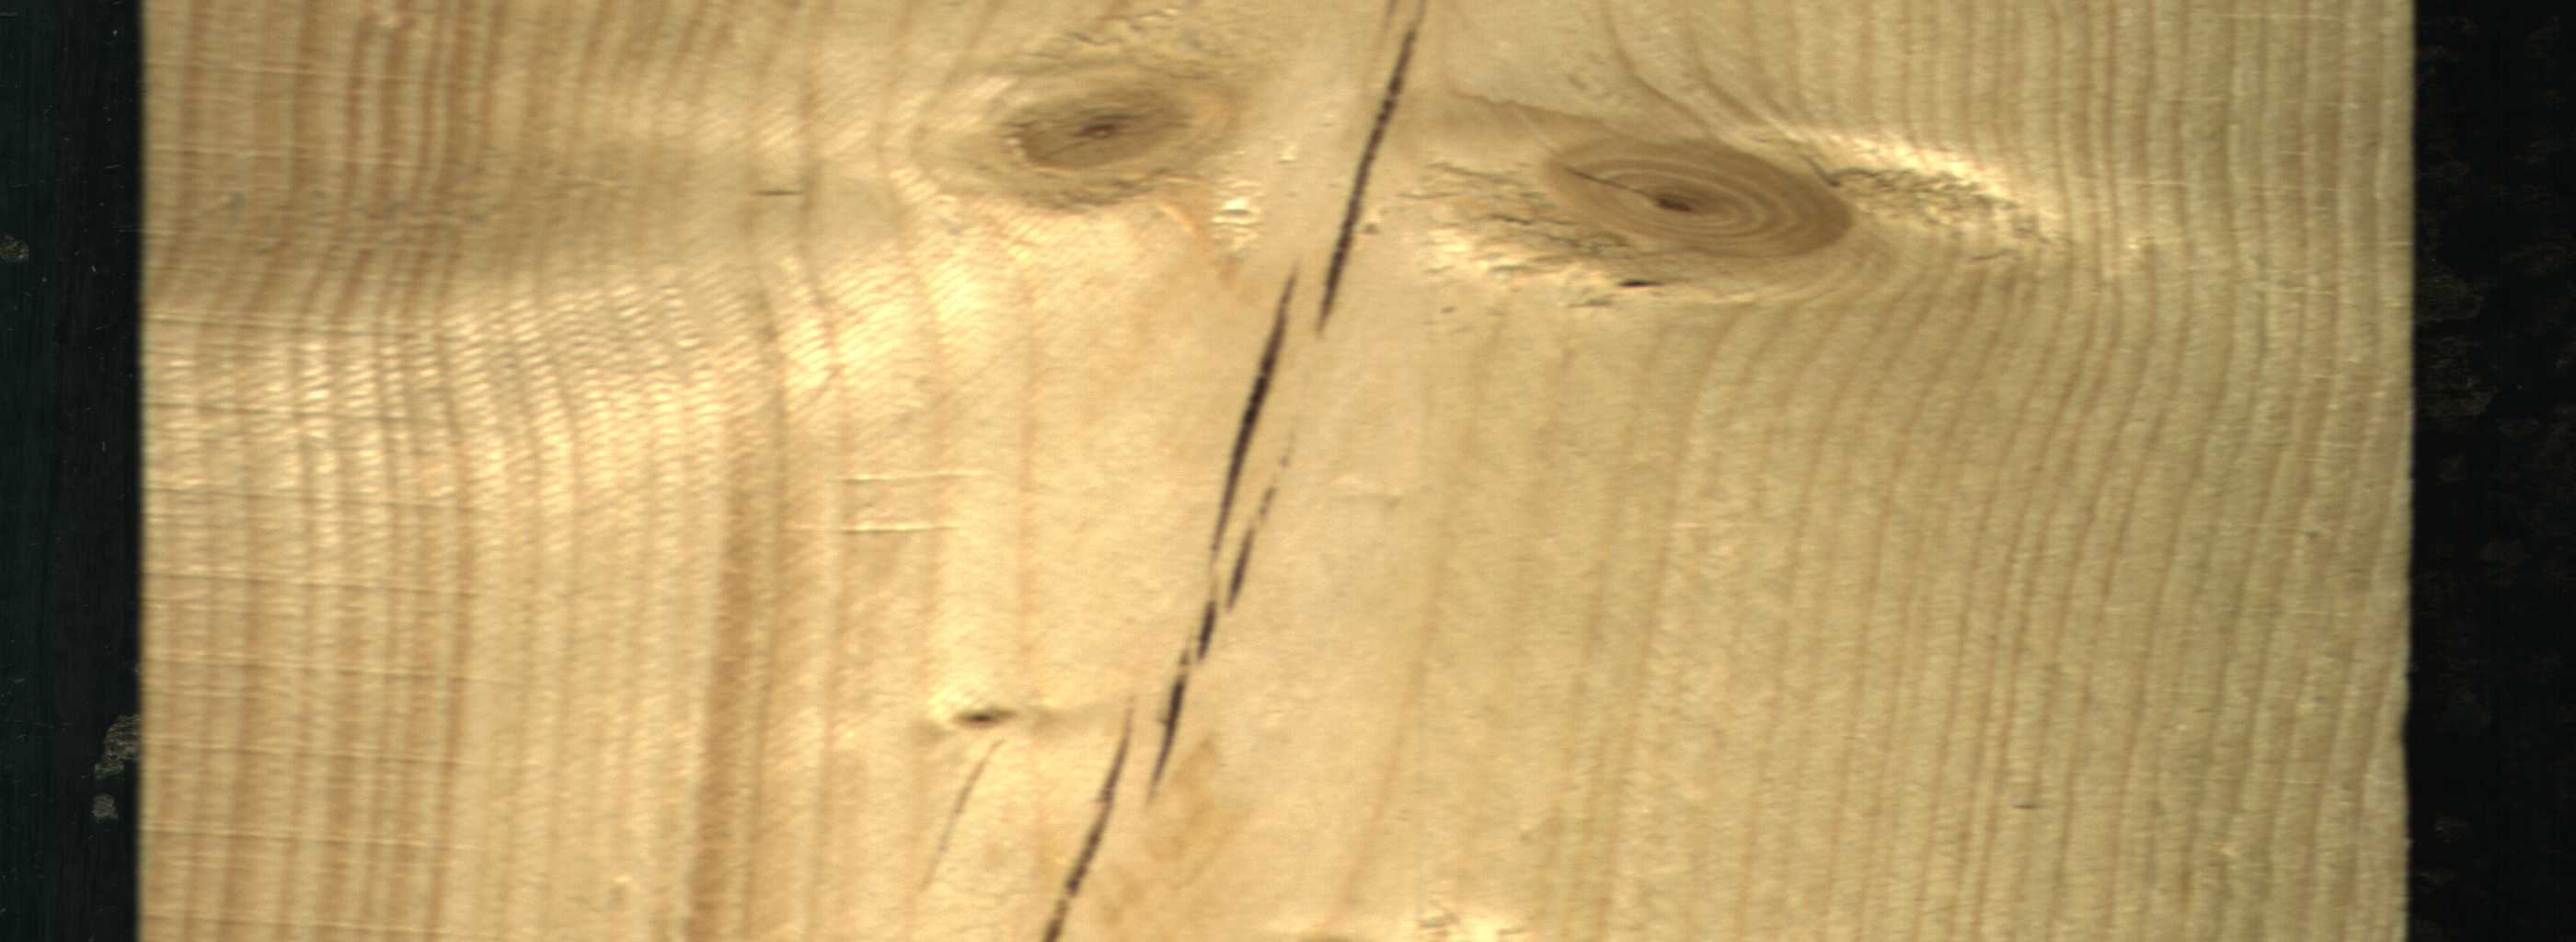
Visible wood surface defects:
resin
Live_Knot
Live_Knot
Live_Knot